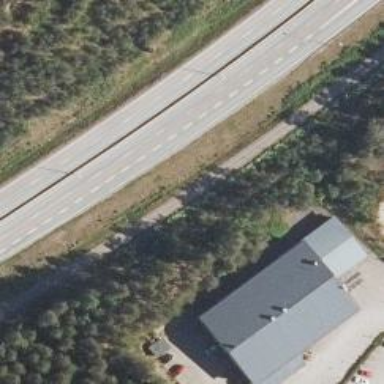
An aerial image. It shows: Asphalt cycleway.